Current action and preconditions to check: trajectory_clear

Your task: For each precondition in the list above, predict whether it will hold at this action.

Consider the current scene as observed from the mobile robot's camera, and analyze the predicted future states of all dynamic agents (e.g., people, animals, vehicles, or any moving entities) within the NEXT SECOND.

IMPORTANT: Only answer "very likely" if you are absolutely certain—based on strong, clear evidence—that a dynamic agent will violate the precondition in the predicted future state. Do NOT answer "very likely" for unlikely, ambiguous, or low-probability risks.

Ask yourself for each precondition: Is there a high probability, with clear and convincing evidence, that the predicted future states of any dynamic agent will interfere with the predicted future state of the currently executing action within the NEXT SECOND, causing that precondition to fail?

Assess the risk level based on these predictions. Use "likely" or "very likely" if motions create a clear risk of interference.

Use "neutral" or "improbable" if agents are nearby but their predicted paths are clearly diverging or non-conflicting.

Failure Risk Categories: "very improbable", "improbable", "neutral", "likely", "very likely"

Answer Format: Output ONLY the probability_of_failure value from these categories: "very improbable", "improbable", "neutral", "likely", "very likely"

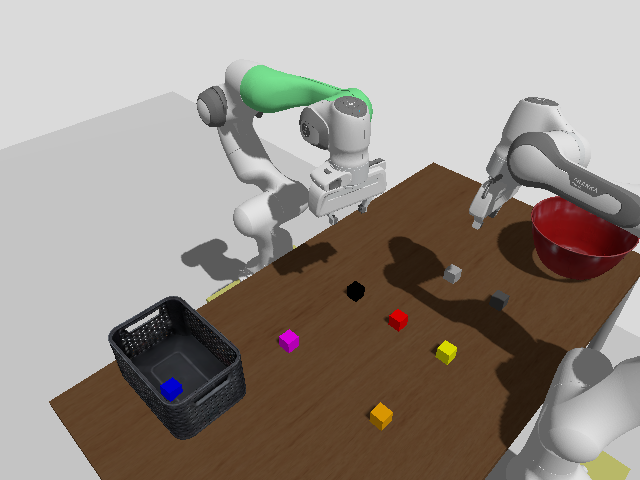

Answer: very improbable